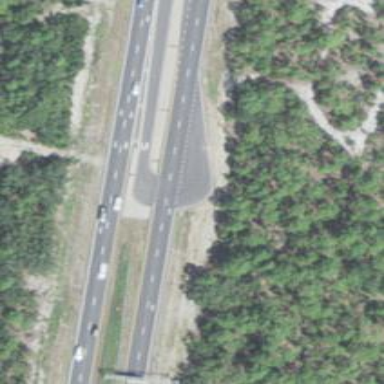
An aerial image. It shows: Trunk link highway.